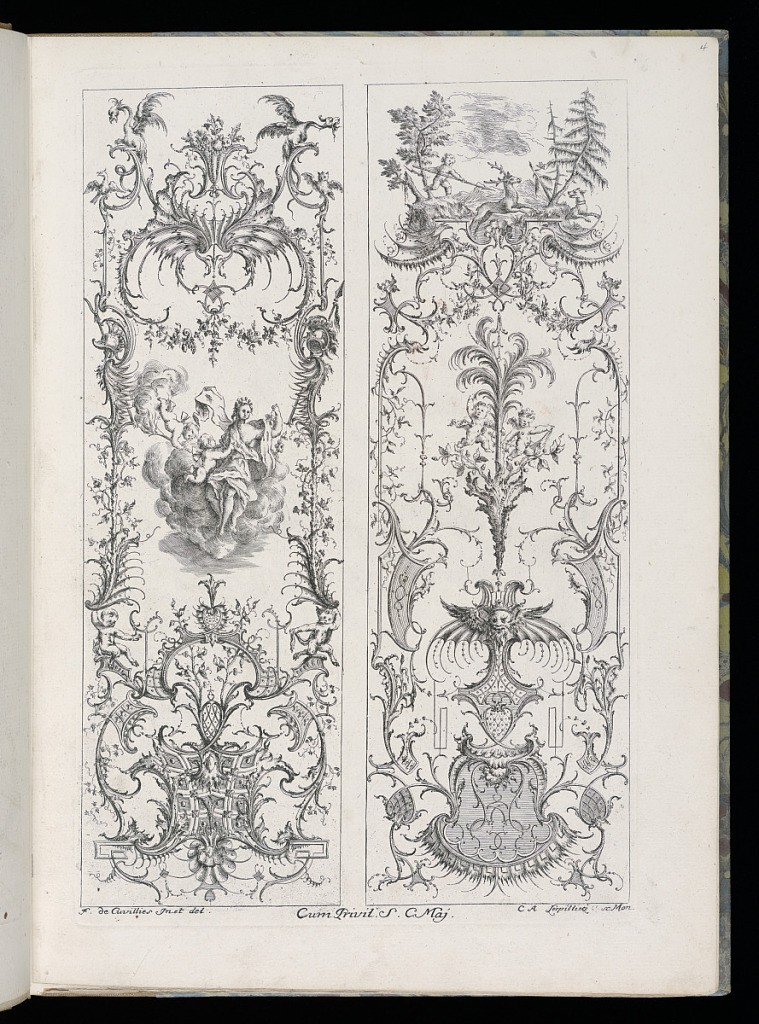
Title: Designs for Two Vertical Panels
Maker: François de Cuvilliés the Elder, Belgian, 1695 - 1768
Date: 1738–45
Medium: Engraving on off-white laid paper
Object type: Bound print
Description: Folio 5, plate 4 of series 6. Within rectangular framing lines, two rocaille designs for upright decorative panels. Panel at left: ornamental cartouche with scrollwork and putti figures. Above, a group of figures upon a cloud, including a woman and two putti. At top, scrollwork topped by a bird, an owl, and two dragons. Panel at right: scrollwork designs featuring a mask and putti figures. At top, a figural scene depicting a putto hunting a stag in a forest.